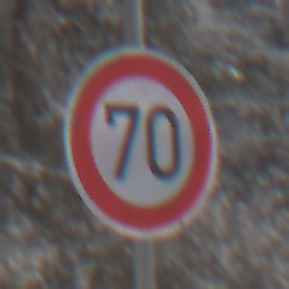
Verkehrszeichen: Geschwindigkeit70
Umgebung: Outdoor, Nature
Tageszeit: MorningAfternoon
Wetter: PartlyCloudy
Licht: Natural
Jahreszeit: Winter
Kontrast: HighContrast